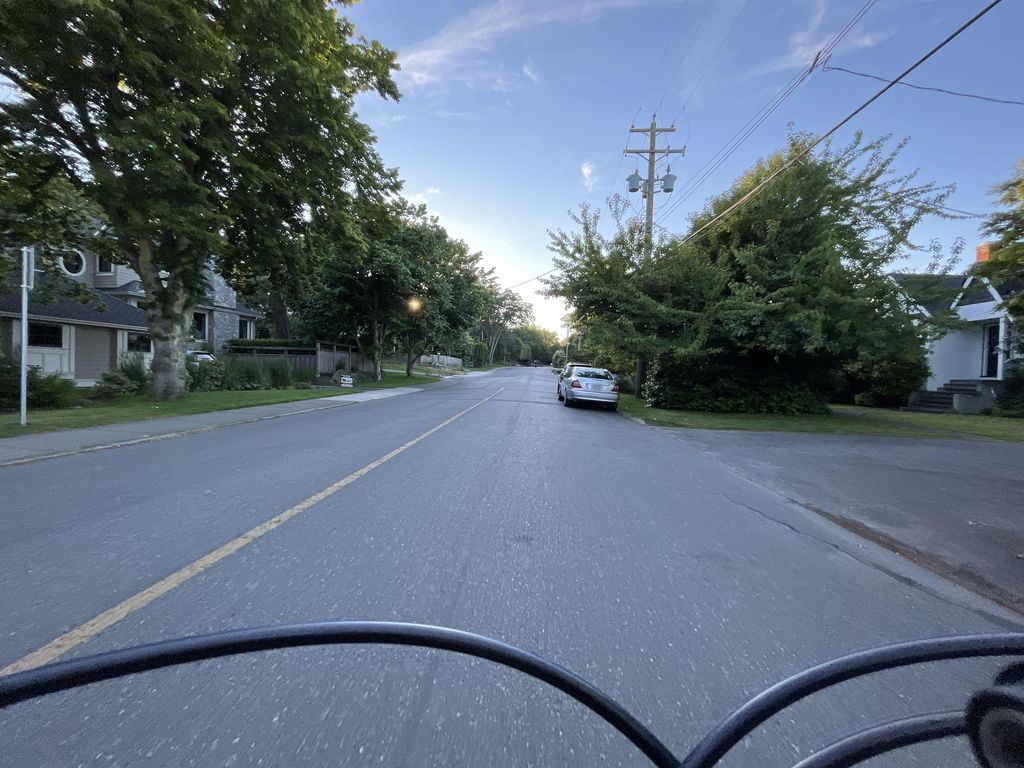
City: victoria